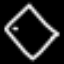
Label: diamond